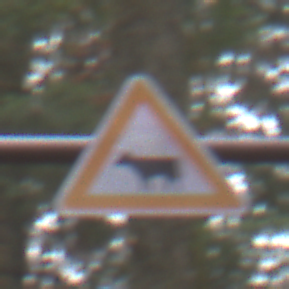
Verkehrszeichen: ViehtriebRechts
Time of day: Midday
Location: Outdoor (Nature)
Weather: Overcast
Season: Autumn
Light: Natural